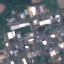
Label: Industrial